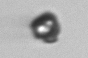
Label: detritus_transparent